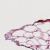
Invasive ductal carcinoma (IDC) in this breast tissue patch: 0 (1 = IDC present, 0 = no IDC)